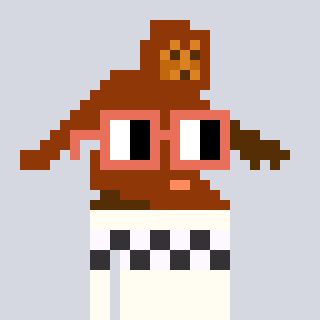
a pixel art character with square orange glasses, a bigfoot-shaped head and a grayscale-colored body on a cool background